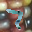
Label: 7